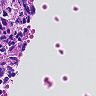
Metastatic tissue present: yes